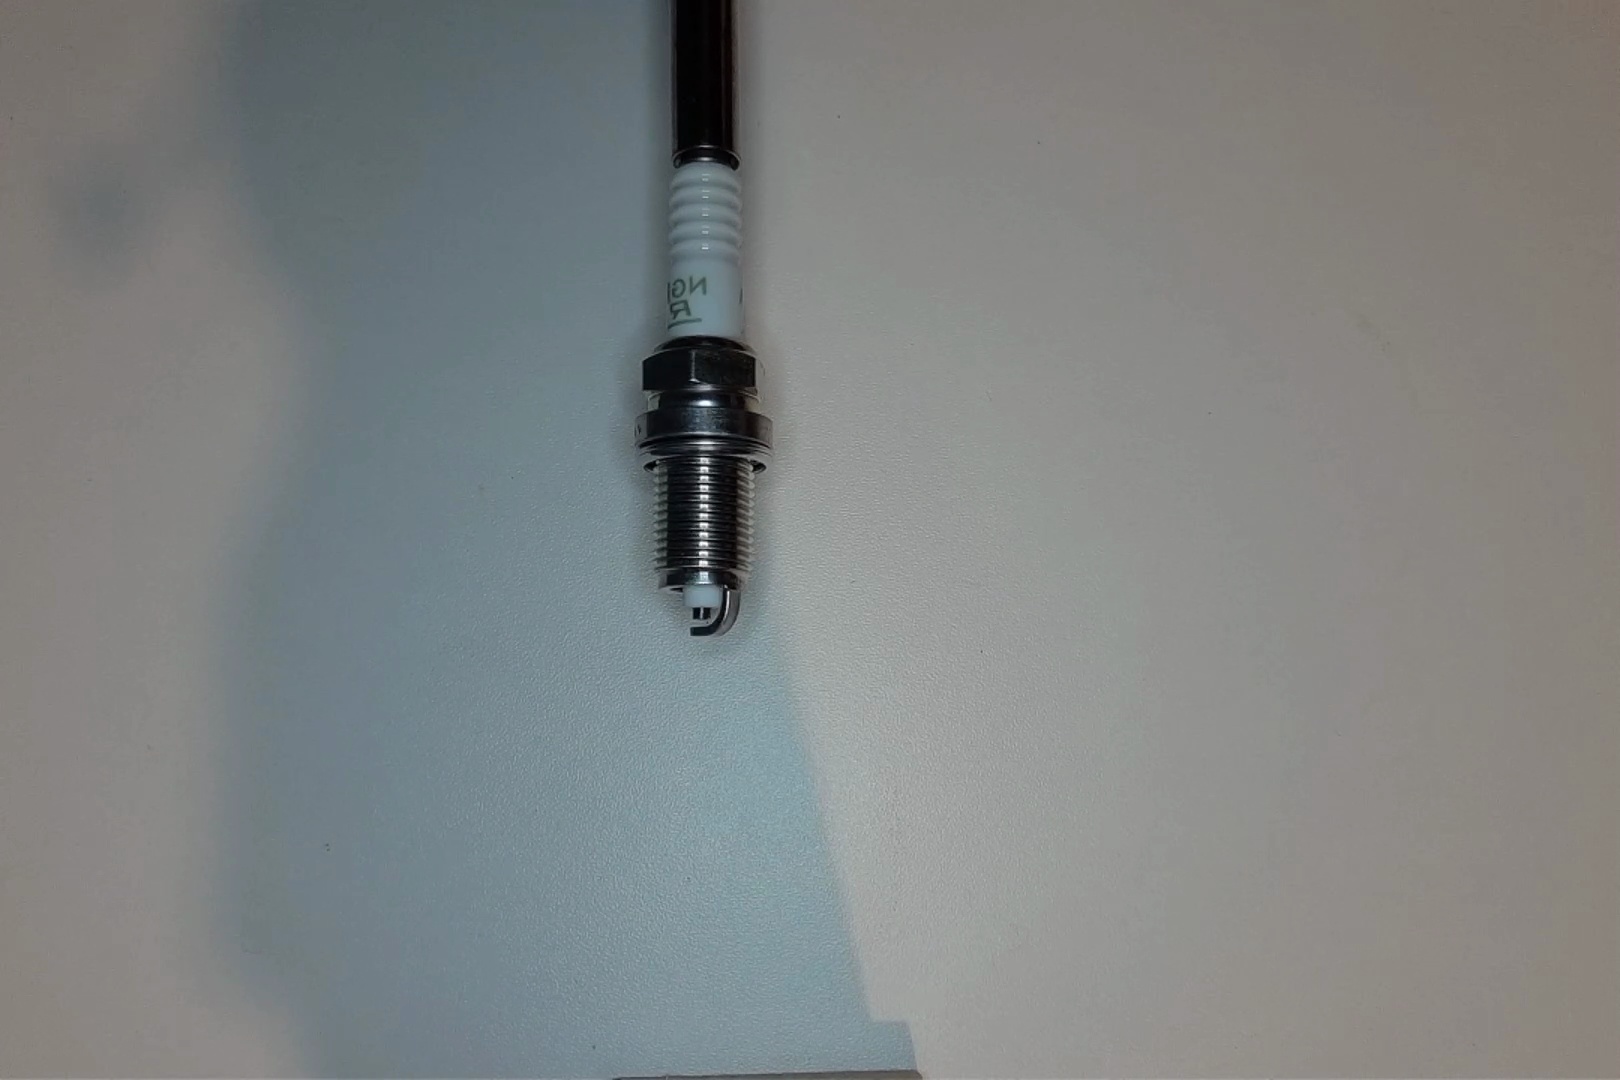
Label: normal